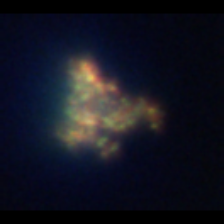
Taxon: Unknown_detritus
Group: Unknown